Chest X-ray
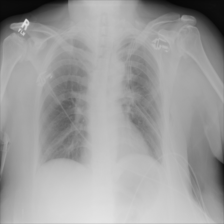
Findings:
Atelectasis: negative
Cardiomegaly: negative
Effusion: negative
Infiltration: negative
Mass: negative
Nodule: negative
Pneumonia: negative
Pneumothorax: negative
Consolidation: negative
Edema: negative
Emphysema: negative
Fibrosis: negative
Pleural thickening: negative
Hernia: negative